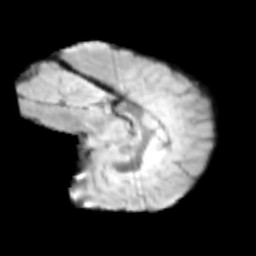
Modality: T2w
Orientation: sagittal
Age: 11
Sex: male
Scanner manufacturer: siemens
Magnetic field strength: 3 T
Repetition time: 3.8 s
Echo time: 0.07 s